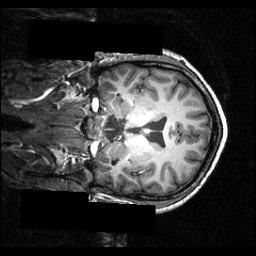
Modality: T1w
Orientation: coronal
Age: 26
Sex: male
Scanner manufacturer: siemens
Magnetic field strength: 3.951 T
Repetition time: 1.5 s
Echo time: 0.00335 s